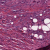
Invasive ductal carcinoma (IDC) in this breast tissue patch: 1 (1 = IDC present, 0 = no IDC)